Field crop: maize
Growth stage: 2
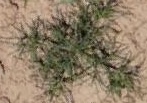
Species: salsola